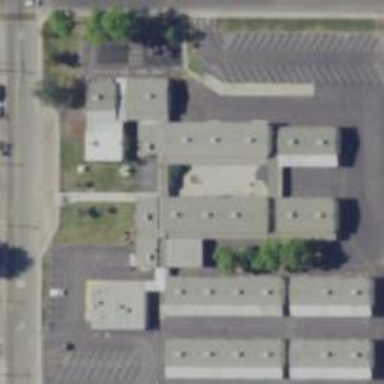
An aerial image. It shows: School.